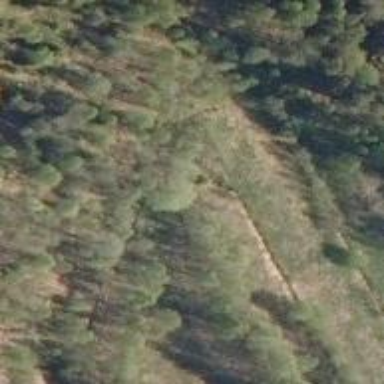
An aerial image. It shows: Evergreen needle-leaved forest.